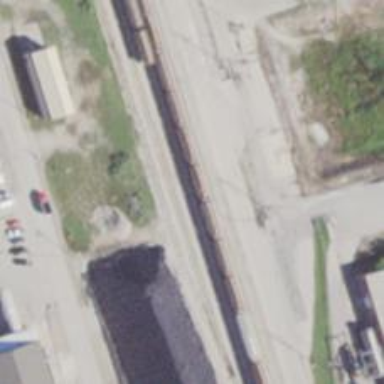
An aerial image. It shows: Abandoned railway yard.